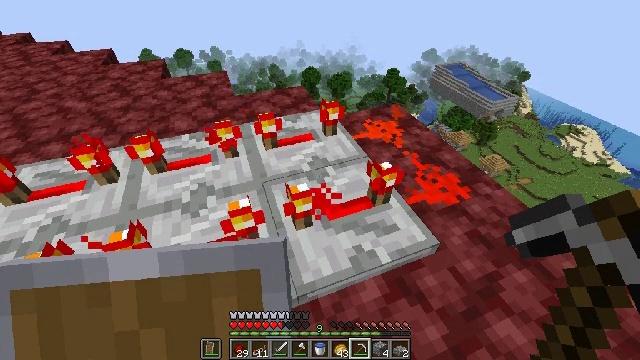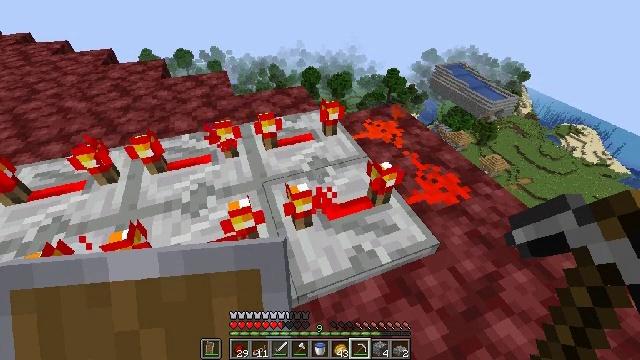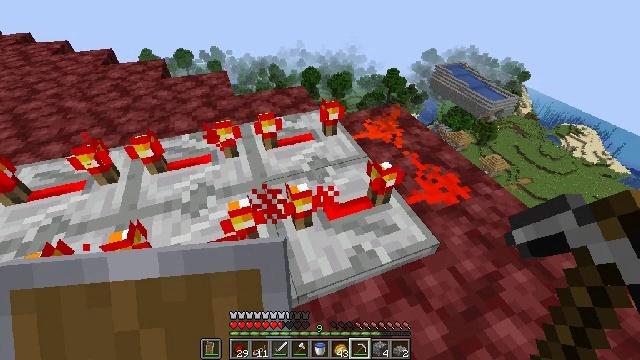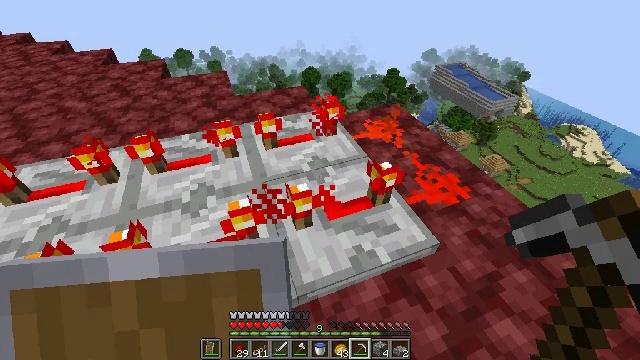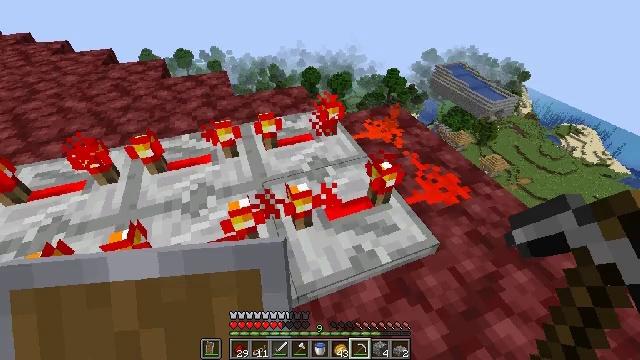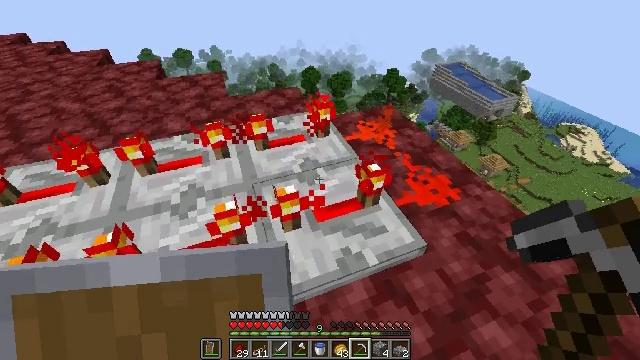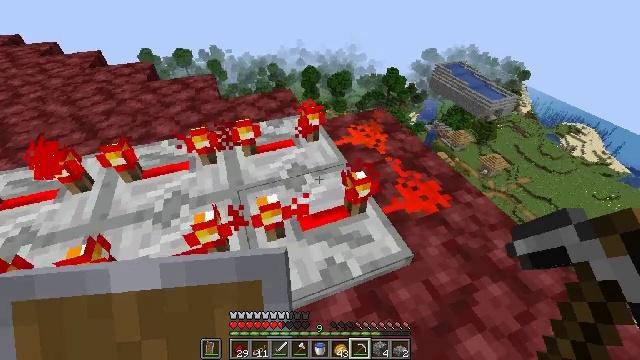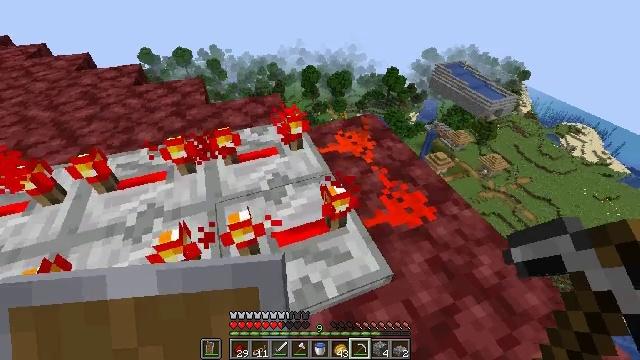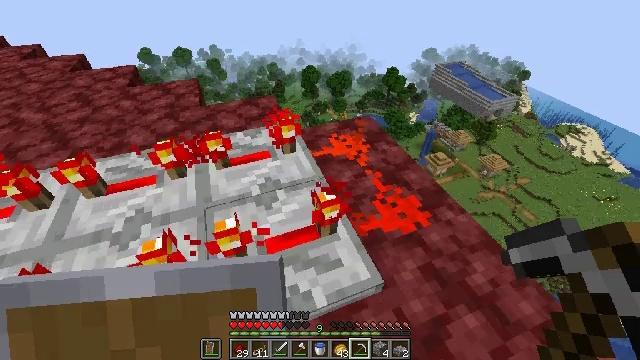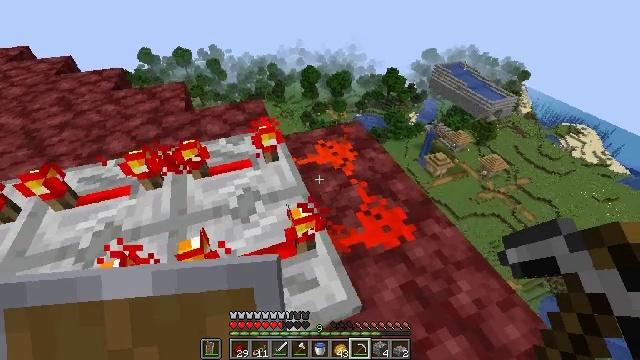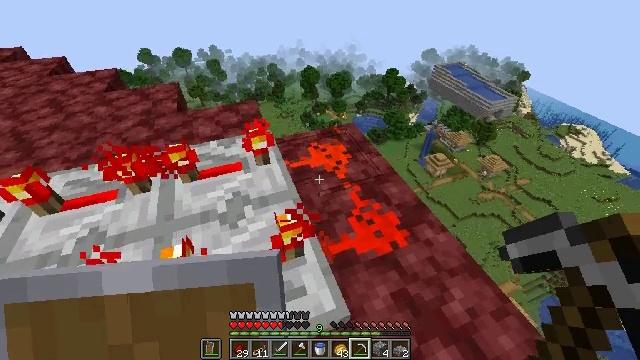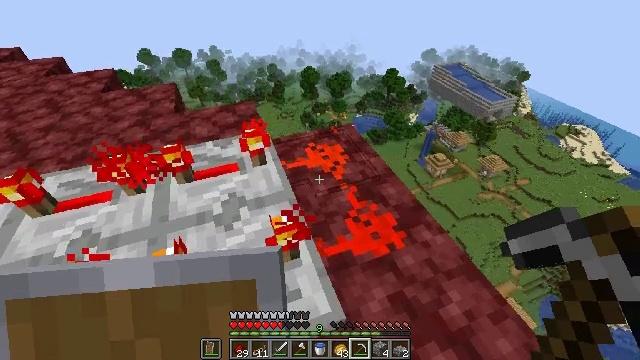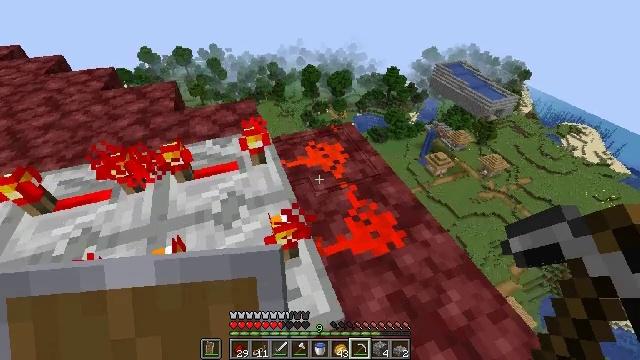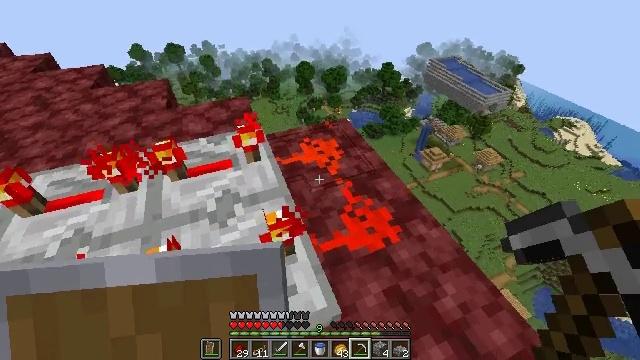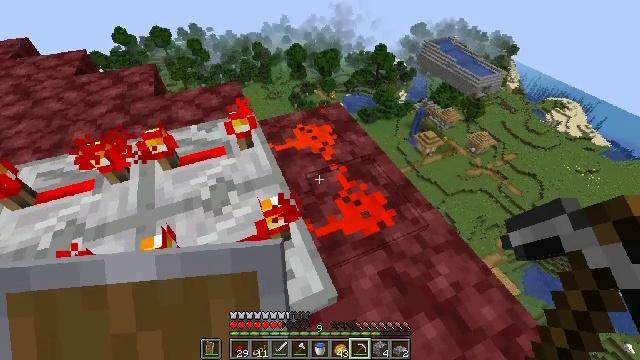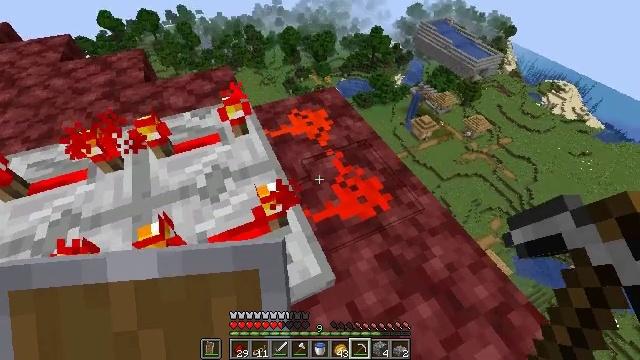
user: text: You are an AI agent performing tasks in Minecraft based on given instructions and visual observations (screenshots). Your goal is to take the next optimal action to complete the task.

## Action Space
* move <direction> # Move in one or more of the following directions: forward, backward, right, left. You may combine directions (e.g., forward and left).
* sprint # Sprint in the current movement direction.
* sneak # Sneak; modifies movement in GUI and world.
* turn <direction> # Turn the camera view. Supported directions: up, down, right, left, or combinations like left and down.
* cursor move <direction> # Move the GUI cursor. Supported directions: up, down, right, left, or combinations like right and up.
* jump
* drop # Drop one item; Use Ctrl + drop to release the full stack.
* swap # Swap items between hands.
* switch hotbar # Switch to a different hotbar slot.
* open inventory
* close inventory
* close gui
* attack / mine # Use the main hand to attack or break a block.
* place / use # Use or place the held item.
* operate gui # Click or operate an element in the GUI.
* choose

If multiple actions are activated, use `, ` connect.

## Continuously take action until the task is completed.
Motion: motion action
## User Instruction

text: Retrieve the redstone wire by breaking it.
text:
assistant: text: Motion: no_op
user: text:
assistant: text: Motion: no_op
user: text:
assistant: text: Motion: no_op
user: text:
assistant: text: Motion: no_op
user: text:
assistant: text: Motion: move right
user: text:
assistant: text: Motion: move forward and move right
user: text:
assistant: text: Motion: move forward and move right
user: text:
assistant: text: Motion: move forward and move right
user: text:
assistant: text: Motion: no_op
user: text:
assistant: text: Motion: no_op
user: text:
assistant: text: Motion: no_op
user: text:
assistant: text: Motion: no_op
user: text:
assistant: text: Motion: turn right
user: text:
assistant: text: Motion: turn right and down
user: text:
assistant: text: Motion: turn right and down
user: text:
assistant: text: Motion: turn down
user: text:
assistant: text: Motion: turn down
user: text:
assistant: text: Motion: turn down
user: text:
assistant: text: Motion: turn down
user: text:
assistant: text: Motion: no_op
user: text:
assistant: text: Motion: no_op
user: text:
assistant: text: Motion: no_op
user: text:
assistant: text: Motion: no_op
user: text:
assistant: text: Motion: no_op
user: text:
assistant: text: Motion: no_op
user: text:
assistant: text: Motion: no_op
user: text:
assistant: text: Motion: no_op
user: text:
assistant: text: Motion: no_op
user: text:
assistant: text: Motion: no_op
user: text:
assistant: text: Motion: no_op